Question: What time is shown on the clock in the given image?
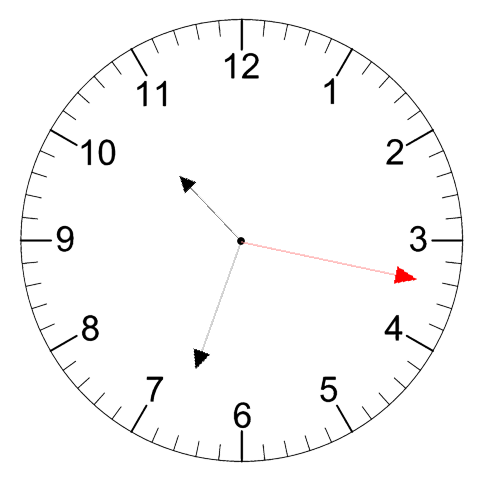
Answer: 10:33:17